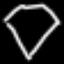
Label: diamond